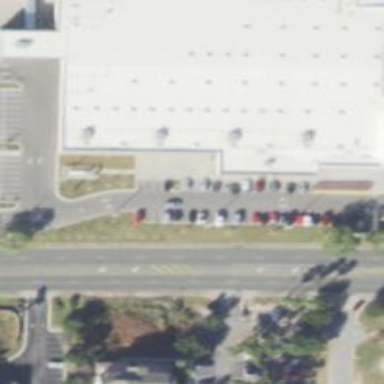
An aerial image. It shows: Parking space is available.